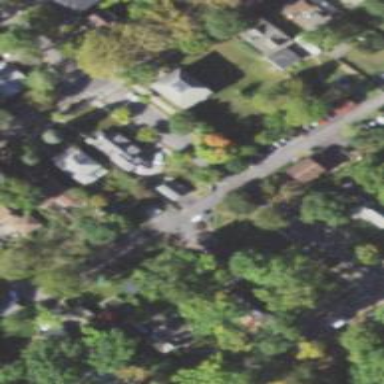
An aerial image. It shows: Asphalt alley road designated as service road.